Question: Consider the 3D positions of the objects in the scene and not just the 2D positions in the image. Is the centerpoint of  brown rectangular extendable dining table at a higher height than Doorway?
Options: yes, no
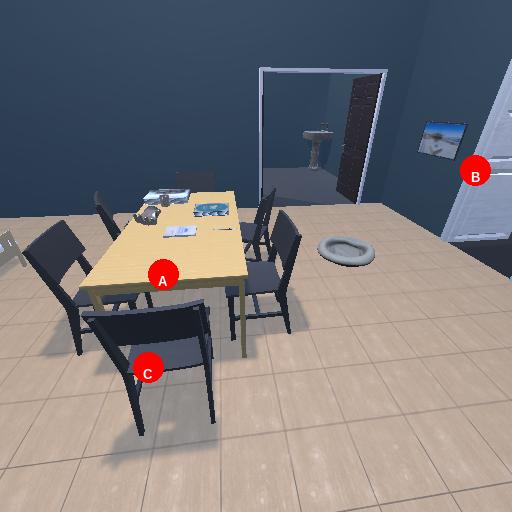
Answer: yes